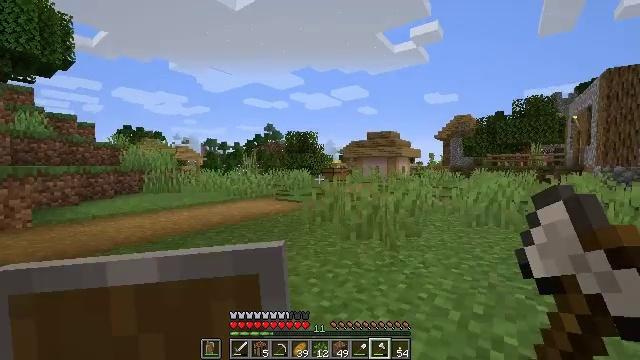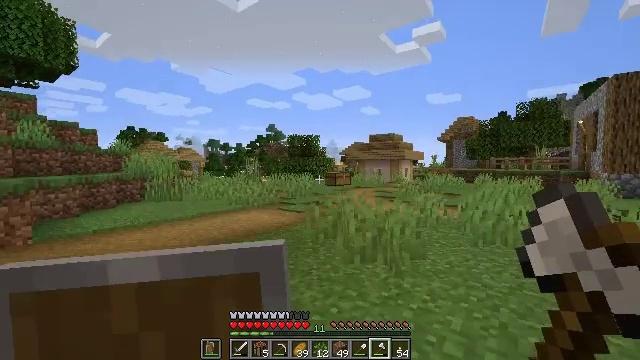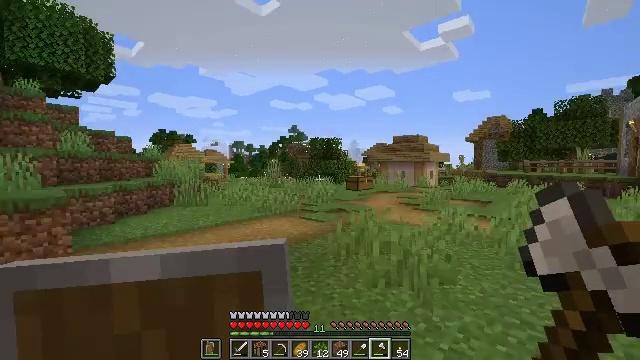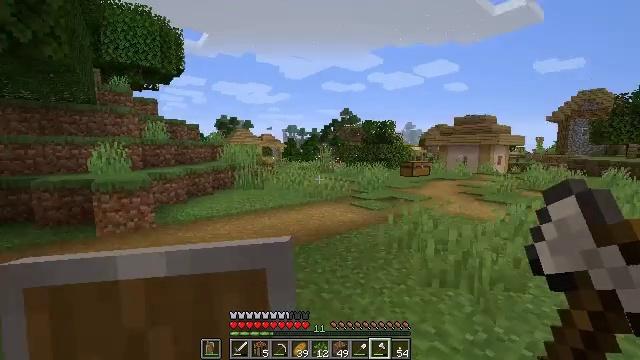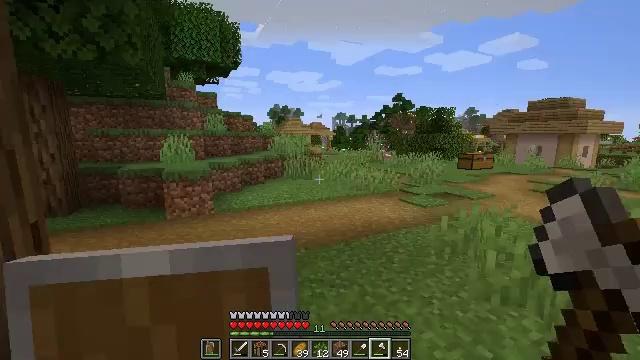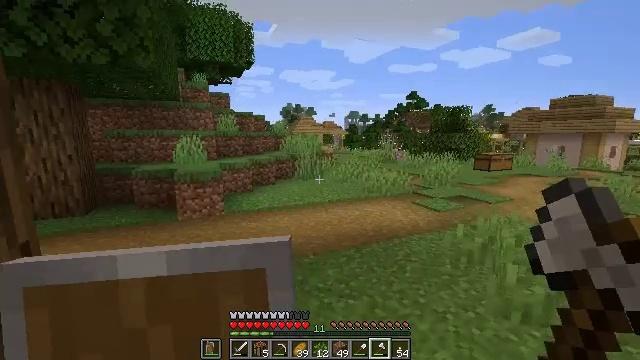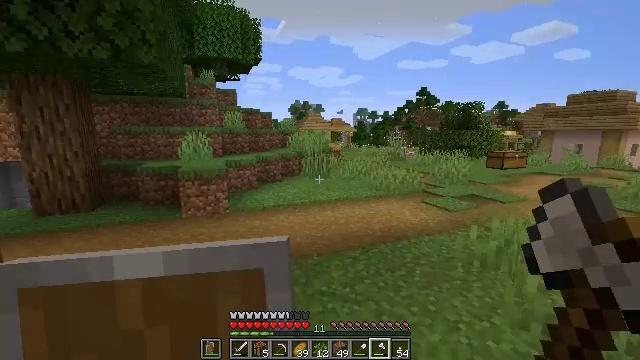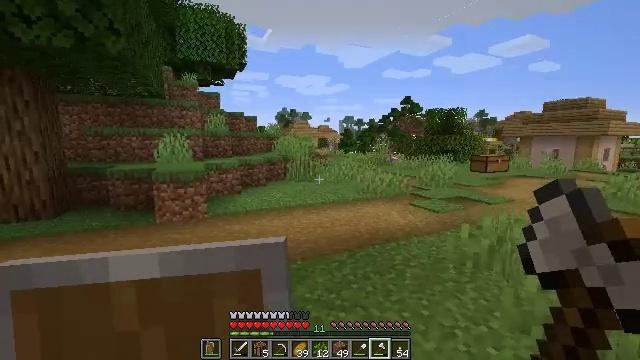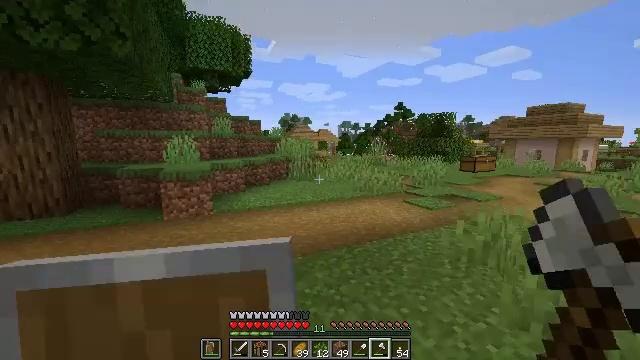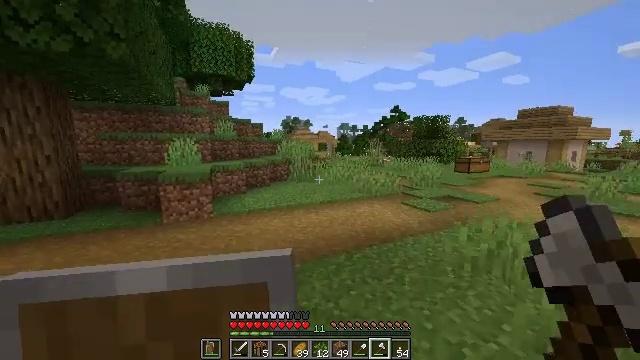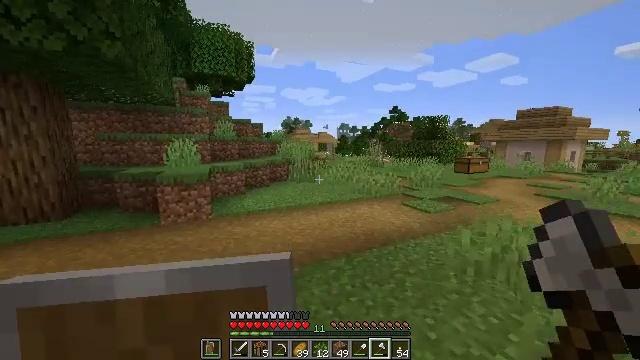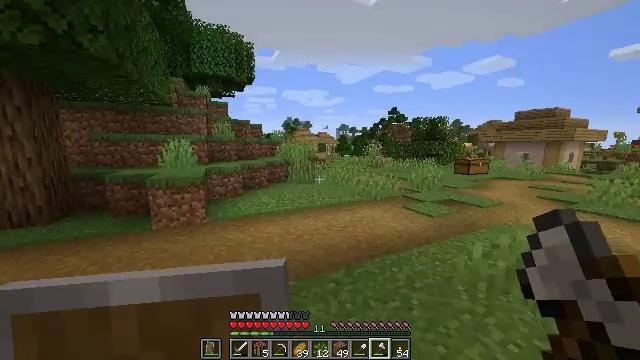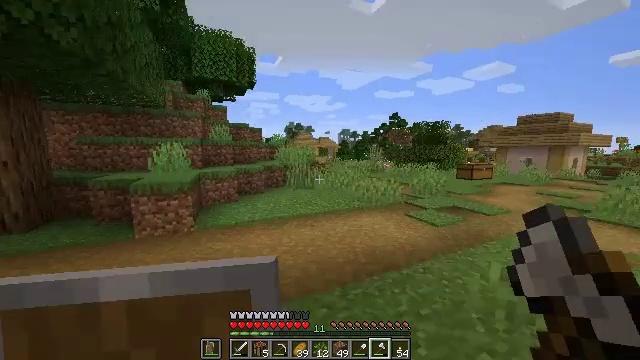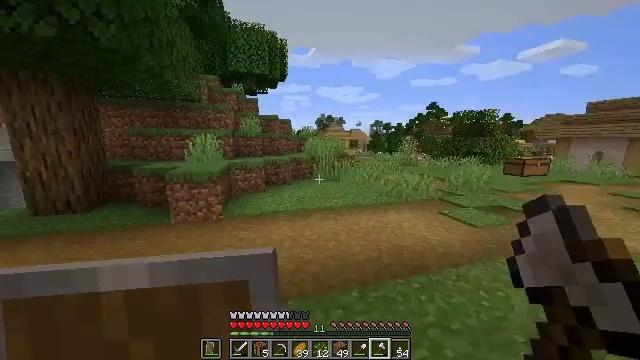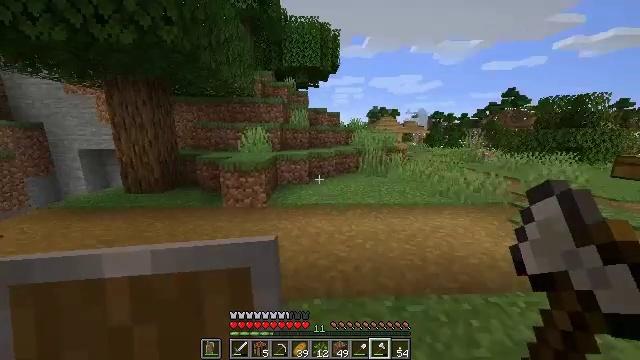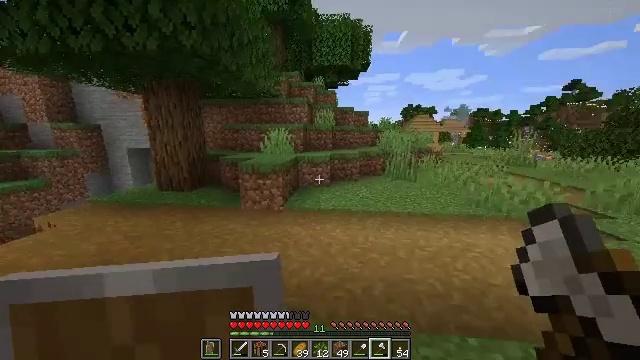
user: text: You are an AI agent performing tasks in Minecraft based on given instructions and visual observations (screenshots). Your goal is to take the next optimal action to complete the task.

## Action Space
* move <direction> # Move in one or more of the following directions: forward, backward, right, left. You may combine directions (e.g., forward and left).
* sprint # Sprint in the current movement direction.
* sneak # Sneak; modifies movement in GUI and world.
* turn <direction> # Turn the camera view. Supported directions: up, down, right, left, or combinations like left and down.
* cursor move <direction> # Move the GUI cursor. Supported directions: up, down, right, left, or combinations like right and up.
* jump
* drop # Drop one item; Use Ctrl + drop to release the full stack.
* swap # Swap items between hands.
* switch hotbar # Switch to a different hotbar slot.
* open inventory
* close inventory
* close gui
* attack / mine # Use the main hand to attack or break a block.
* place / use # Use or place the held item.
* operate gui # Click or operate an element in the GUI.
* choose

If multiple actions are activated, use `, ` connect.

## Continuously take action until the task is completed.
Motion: motion action
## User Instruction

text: Get an oak sign from crafting table.
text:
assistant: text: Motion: move forward, jump
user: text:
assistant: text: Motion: move forward, turn left, jump
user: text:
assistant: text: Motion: move forward, turn left and down, jump
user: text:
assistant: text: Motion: move forward, turn left and down
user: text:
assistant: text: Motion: move forward, turn left
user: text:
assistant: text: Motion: move forward, turn left
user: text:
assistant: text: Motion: move forward, sprint, turn right and up
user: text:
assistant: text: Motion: move forward, sprint
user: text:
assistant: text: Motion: move forward, sprint
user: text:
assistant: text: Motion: move forward, sprint
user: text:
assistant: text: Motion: move forward
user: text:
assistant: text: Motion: move forward and move right
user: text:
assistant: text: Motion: move forward and move right, turn left and down
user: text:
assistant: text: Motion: move forward and move right, turn left and down
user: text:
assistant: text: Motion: move forward and move right, turn left
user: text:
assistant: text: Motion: move forward, turn left
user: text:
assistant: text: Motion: move forward, turn left
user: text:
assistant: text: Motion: move forward
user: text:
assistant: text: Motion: move forward
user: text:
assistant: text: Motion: move forward
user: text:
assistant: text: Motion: move forward
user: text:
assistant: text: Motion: move forward
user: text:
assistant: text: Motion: move forward, turn right and up
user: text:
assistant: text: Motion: move forward
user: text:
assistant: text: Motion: move forward and move right
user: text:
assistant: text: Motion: move forward and move right
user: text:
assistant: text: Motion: move forward and move right
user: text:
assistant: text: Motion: move forward, turn left and down
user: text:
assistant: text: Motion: move forward, turn left and down
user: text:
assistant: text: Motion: move forward, turn left and down